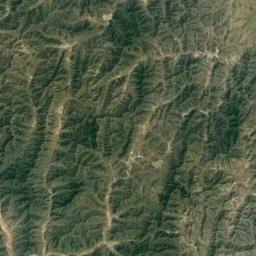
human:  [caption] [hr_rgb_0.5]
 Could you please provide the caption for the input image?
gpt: There is the mountain of uneven .

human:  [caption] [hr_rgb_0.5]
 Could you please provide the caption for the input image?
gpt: The mountain is full of green plants with lines of bare land .

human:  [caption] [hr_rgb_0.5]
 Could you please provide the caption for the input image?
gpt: The folded mountain consists of a number of ridges and valleys and is covered with dense vegetation .

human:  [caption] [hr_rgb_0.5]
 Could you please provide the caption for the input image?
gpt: The mountain is covered with brown mud .

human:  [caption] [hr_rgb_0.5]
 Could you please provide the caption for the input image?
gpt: There are some ridges on the green mountain .